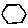
Label: hexagon